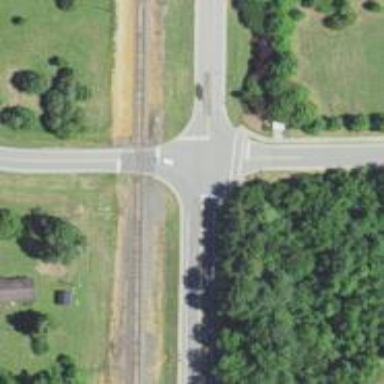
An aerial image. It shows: Railway level crossing.